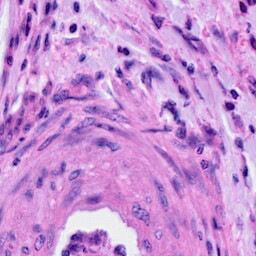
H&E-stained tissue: Cervix